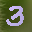
Label: 3